【题型】填空题　【知识点】解析几何　【难度】medium
在平面直角坐标系中，定义$d(P,Q)=|x_1-x_2|+|y_1-y_2|$为$P(x_1,y_1)$，$Q(x_2,y_2)$两点之间的“折线距离”。已知$O(0,0)$，$A(2,0)$，$B(2,1)$，$C(0,1)$，点$M$在矩形$OABC$内（含边界）且到点$O$，$B$的“折线距离”相等，则点$M$的轨迹长度为\underline{\quad\quad}.
【解答】
\vspace{8pt}
\noindent
\textbf{【答案】}$\sqrt{2}$

\vspace{3pt}
\noindent
\textbf{【分析】}由题意设$M(x,y)$，可知$0\leq x\leq2$，$0\leq y\leq1$，根据点$M$到点$O$，$B$的“折线距离”相等，可得$x+y=\dfrac{3}{2}$，即可求解.

\vspace{5pt}
\noindent
\textbf{【解析】}

\vspace{3pt}
\noindent
设$M(x,y)$，因为点$M$在矩形$OABC$内（含边界），

\noindent
则$0\leq x\leq2$，$0\leq y\leq1$，

\noindent
因为点$M$到点$O$，$B$的“折线距离”相等，

\noindent
所以$|x-0|+|y-0|=|x-2|+|y-1|$，即$x+y=2-x+1-y$，

\noindent
则$x+y=\dfrac{3}{2}$，

\noindent
当$y=0$时，$x=\dfrac{3}{2}$，

\noindent
当$y=1$时，$x=\dfrac{1}{2}$，

\noindent
设$D\left(\dfrac{3}{2},0\right)$，$E\left(\dfrac{1}{2},1\right)$，则点$M$的轨迹为线段$DE$，

\noindent
故点$M$的轨迹长度为$|DE|=\sqrt{2}$.

\vspace{5pt}
\noindent
故答案为：$\sqrt{2}$.

\vspace{5pt}
\noindent
\textbf{【点睛】}关键点点睛：解决本题的关键是设出点$M(x,y)$，根据折线距离的计算公式列出相关的式子，由$x$，$y$的取值去掉绝对值符号求解即可.

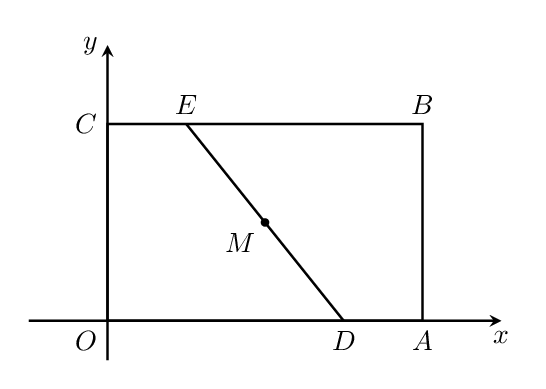